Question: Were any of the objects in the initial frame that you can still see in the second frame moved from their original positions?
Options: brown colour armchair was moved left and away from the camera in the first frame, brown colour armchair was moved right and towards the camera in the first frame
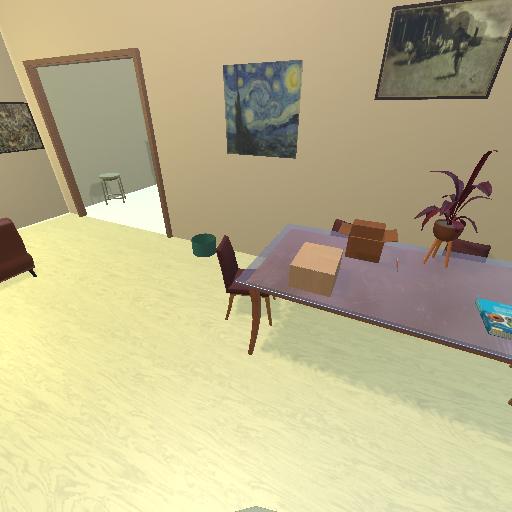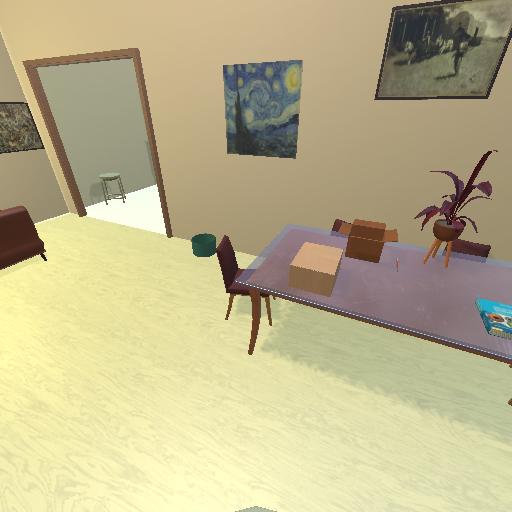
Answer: brown colour armchair was moved left and away from the camera in the first frame